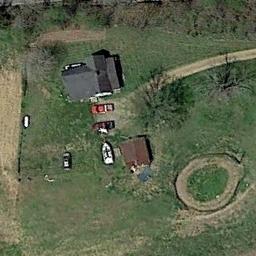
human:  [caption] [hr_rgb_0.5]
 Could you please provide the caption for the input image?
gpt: There are several houses of different sizes in a sparse residential area surrounded by grass .

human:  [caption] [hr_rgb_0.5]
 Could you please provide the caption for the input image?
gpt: A path leads to this house with black roof .

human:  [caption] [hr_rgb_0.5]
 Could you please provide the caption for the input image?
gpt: Several cars are next to the sparse residential .

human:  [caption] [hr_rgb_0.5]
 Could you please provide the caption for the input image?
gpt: The sparse residential is on the grass next to some trees and a road .

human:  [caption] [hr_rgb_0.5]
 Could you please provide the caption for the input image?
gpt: A sparse residential area with a black building on the green meadow .